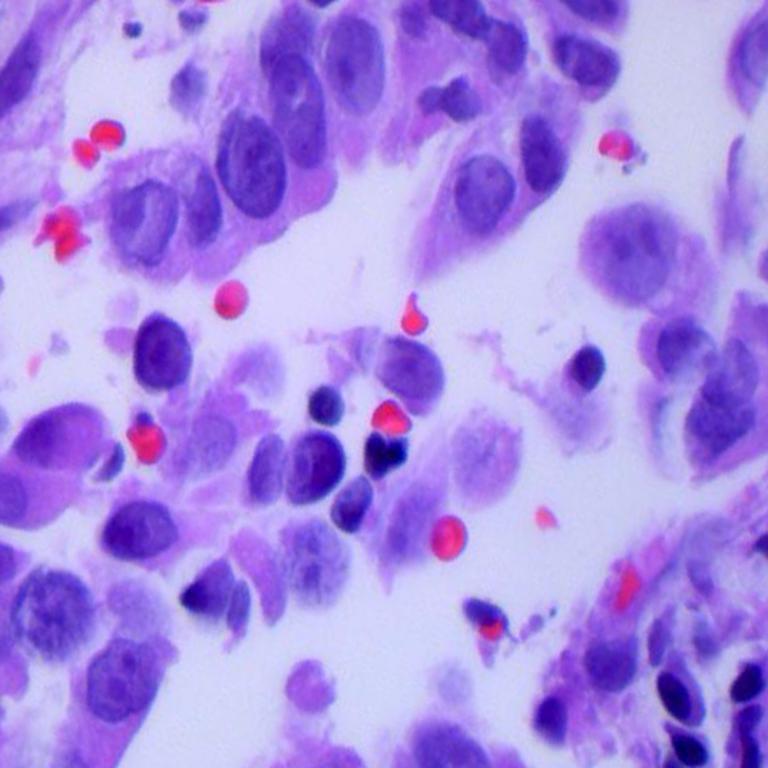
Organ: lung
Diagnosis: adenocarcinomas